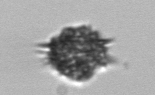
Label: Dictyocha